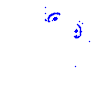
Particle: electron